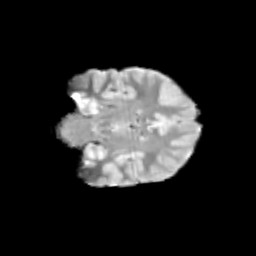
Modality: T2w
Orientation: coronal
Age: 10
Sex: female
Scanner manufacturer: siemens
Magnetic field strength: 3 T
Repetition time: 3.8 s
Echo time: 0.07 s